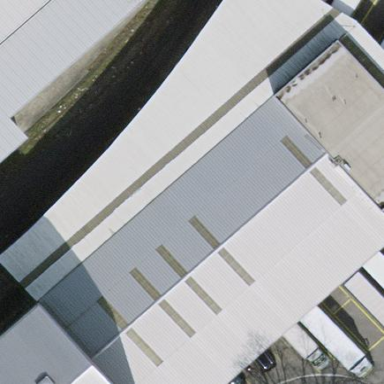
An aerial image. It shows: View of roof of building.